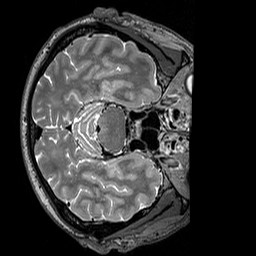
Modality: T2w
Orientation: axial
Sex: male
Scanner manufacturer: siemens
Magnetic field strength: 3 T
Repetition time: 3.2 s
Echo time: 0.409 s